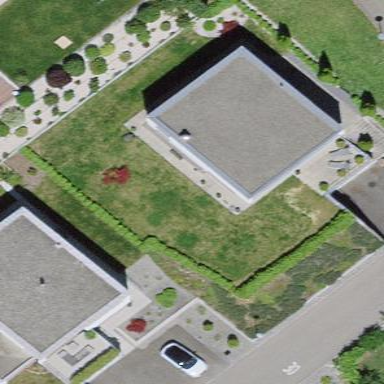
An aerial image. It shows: Detached building.